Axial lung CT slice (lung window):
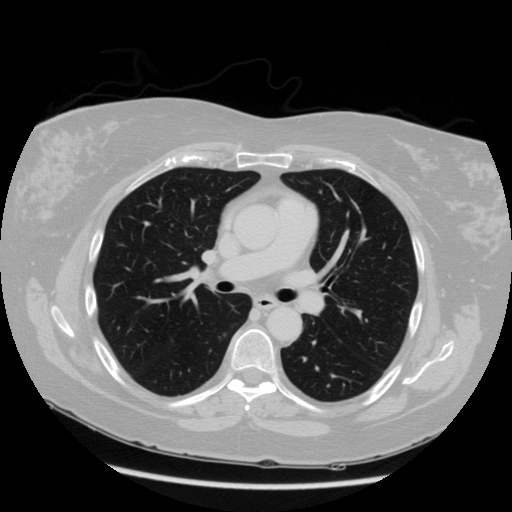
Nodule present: no